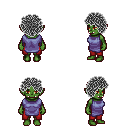
a pixel art fantasy rpg character, female body template, orc, green skin, chain tabard jacket, red pants, gray curly afro hairstyle, four views (front, back, left, right), 2x2 character sprite sheet, small pixel art, hard edges, no anti-aliasing